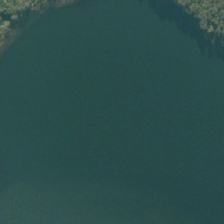
Land cover: lake_pond